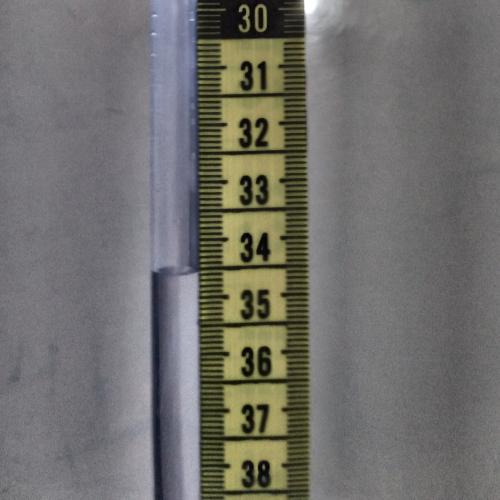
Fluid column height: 34.5 cm